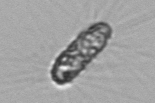
Label: Corethron_hystrix